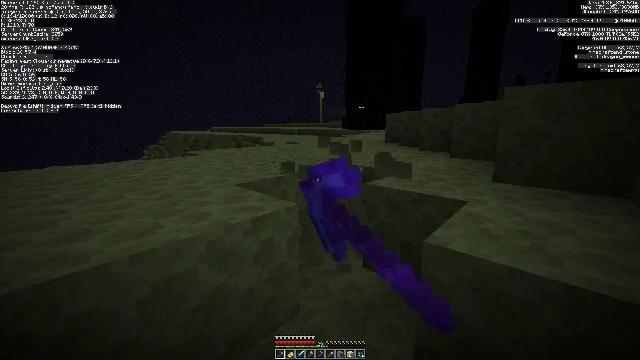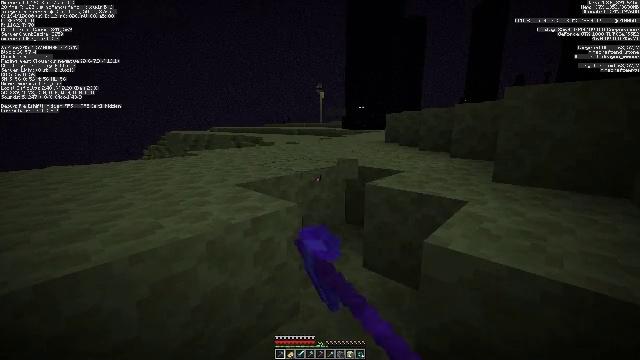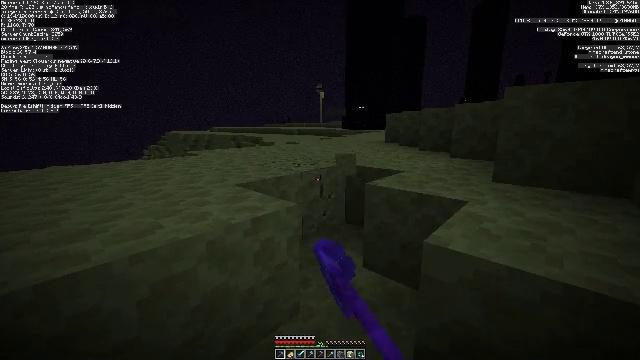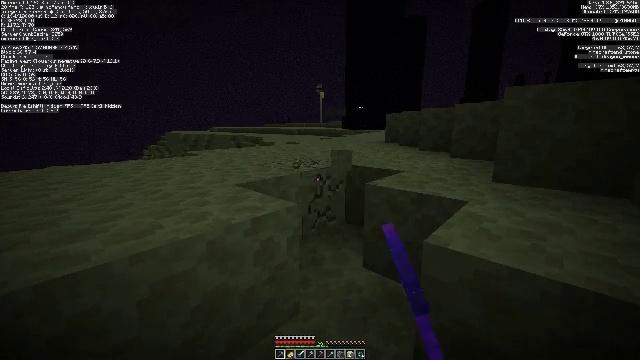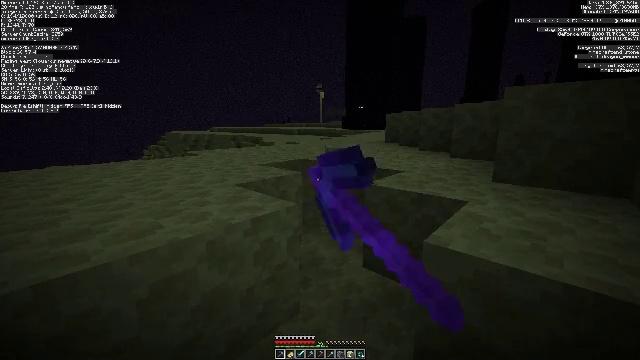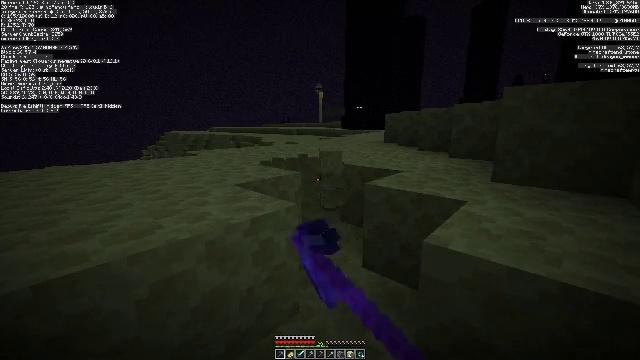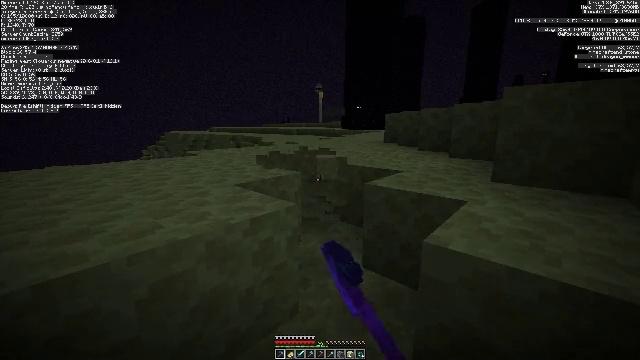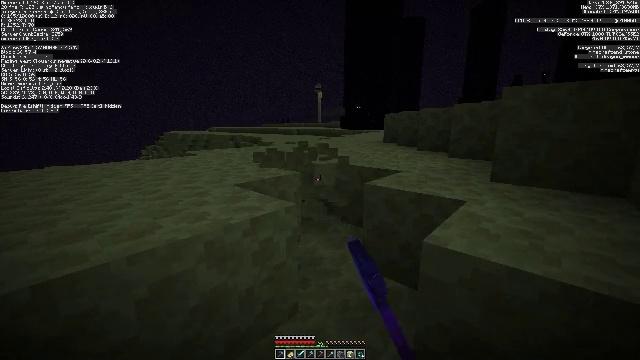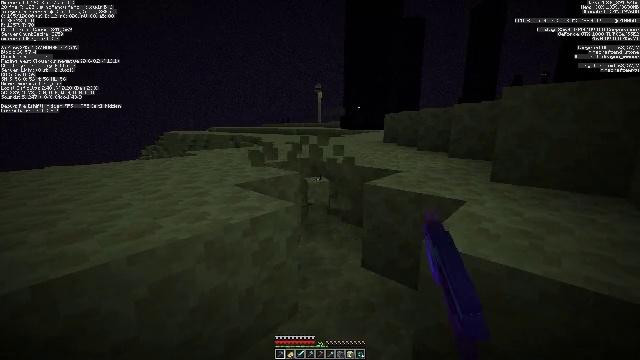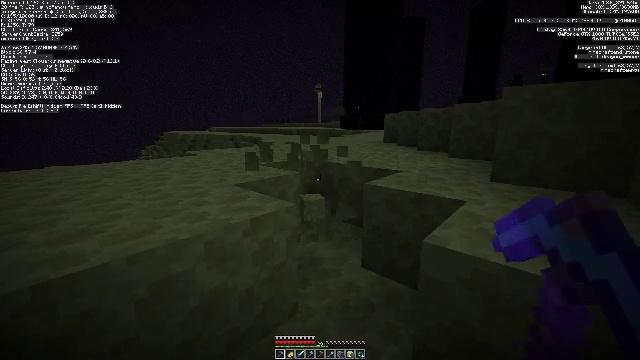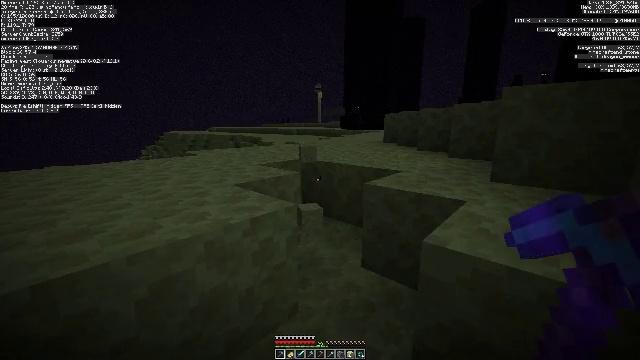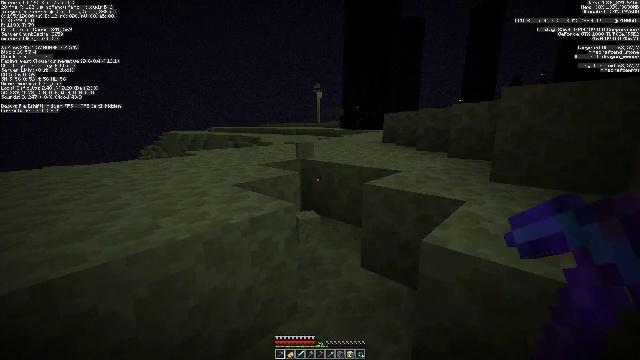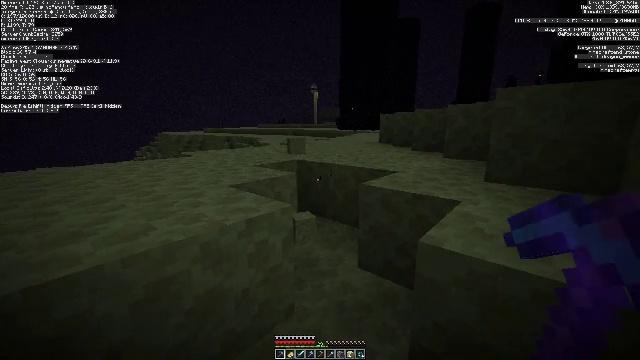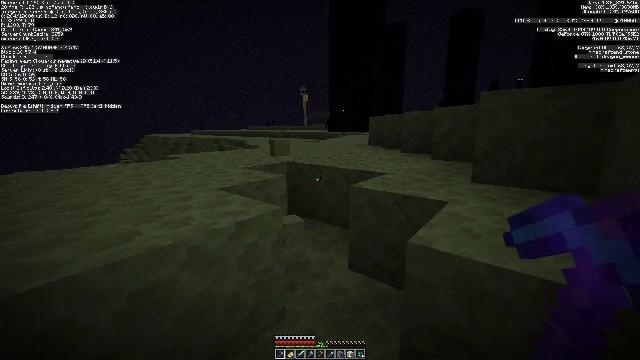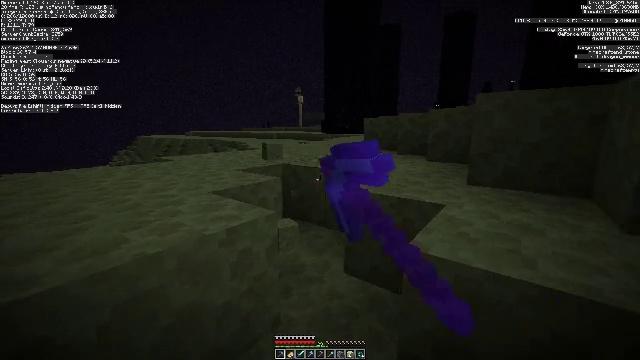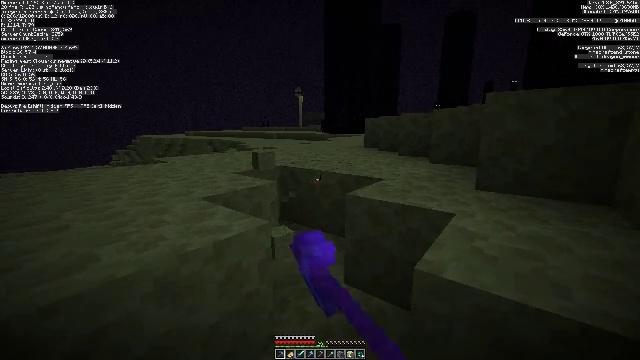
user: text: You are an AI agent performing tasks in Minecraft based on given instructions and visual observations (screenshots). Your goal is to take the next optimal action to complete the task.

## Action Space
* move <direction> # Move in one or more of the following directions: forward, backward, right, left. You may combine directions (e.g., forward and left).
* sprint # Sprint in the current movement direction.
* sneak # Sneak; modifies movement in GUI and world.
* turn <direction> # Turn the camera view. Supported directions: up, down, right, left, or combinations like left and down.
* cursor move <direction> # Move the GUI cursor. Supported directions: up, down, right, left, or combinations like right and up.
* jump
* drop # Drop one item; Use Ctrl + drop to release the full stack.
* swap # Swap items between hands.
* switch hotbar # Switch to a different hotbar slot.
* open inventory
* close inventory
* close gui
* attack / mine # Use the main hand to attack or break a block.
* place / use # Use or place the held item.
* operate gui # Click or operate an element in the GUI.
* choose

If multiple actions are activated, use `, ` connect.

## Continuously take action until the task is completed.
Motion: motion action
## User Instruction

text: Gather end stone from the End.
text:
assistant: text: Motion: attack / mine
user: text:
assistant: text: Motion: attack / mine
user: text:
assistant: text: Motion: attack / mine
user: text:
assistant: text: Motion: attack / mine
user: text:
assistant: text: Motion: attack / mine
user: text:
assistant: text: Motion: attack / mine
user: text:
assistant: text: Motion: attack / mine
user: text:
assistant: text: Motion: attack / mine
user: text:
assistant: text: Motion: attack / mine
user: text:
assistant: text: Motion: attack / mine
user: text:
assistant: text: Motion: attack / mine
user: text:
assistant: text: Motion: attack / mine
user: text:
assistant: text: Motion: turn right, attack / mine
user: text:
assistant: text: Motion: move forward, turn right, attack / mine
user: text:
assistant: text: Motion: move forward, attack / mine
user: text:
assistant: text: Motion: move forward, attack / mine
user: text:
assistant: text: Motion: attack / mine
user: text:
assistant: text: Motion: attack / mine
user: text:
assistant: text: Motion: turn left, attack / mine
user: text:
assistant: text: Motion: turn left, attack / mine
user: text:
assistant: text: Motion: turn left, attack / mine
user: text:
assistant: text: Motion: attack / mine
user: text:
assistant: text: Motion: attack / mine
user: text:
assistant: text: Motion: turn right, attack / mine
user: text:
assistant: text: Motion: turn right, attack / mine
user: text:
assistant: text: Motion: attack / mine
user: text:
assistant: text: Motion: attack / mine
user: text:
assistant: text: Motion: attack / mine
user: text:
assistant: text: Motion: attack / mine
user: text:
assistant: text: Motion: move forward, turn left, attack / mine